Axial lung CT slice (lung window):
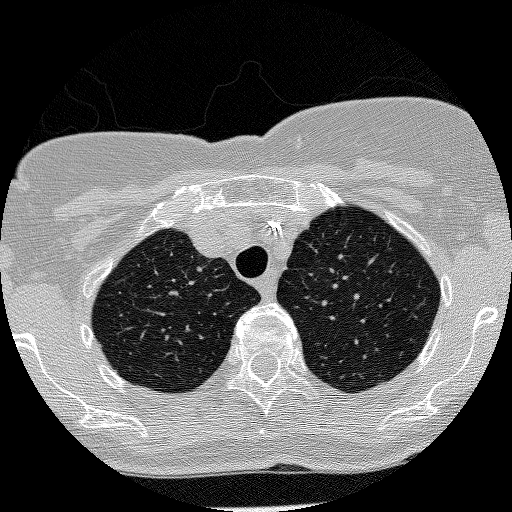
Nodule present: no